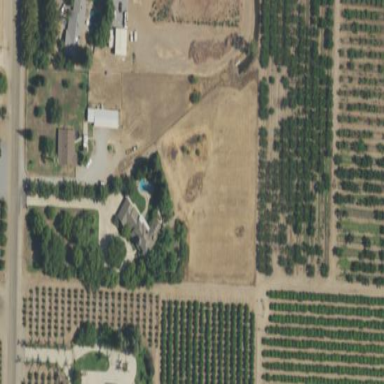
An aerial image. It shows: Orchard.